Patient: sex M, age 76
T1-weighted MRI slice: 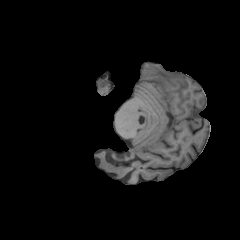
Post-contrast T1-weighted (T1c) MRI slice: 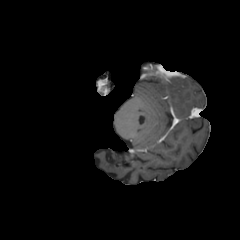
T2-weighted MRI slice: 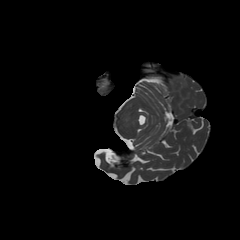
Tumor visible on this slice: yes
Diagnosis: Glioblastoma, IDH-wildtype
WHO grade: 4